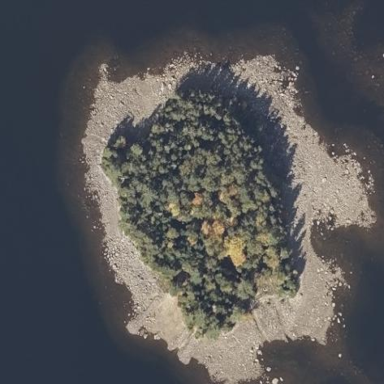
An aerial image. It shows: Islet.